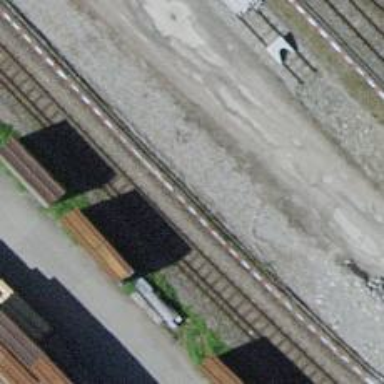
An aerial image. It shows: Abandoned railway spur with one track.